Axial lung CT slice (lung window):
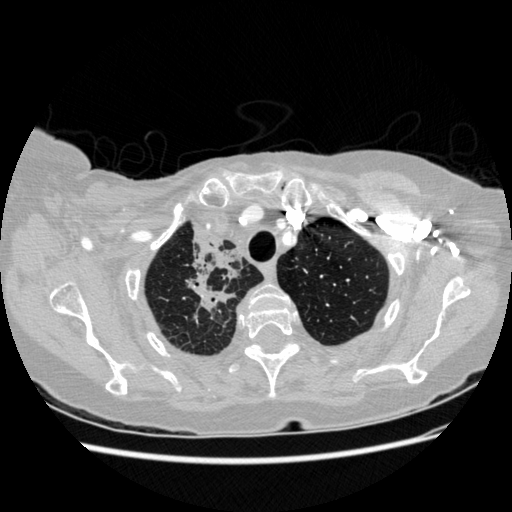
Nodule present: no